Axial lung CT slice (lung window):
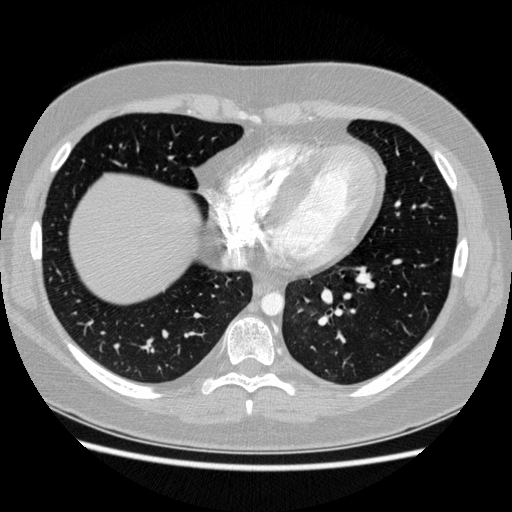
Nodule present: no